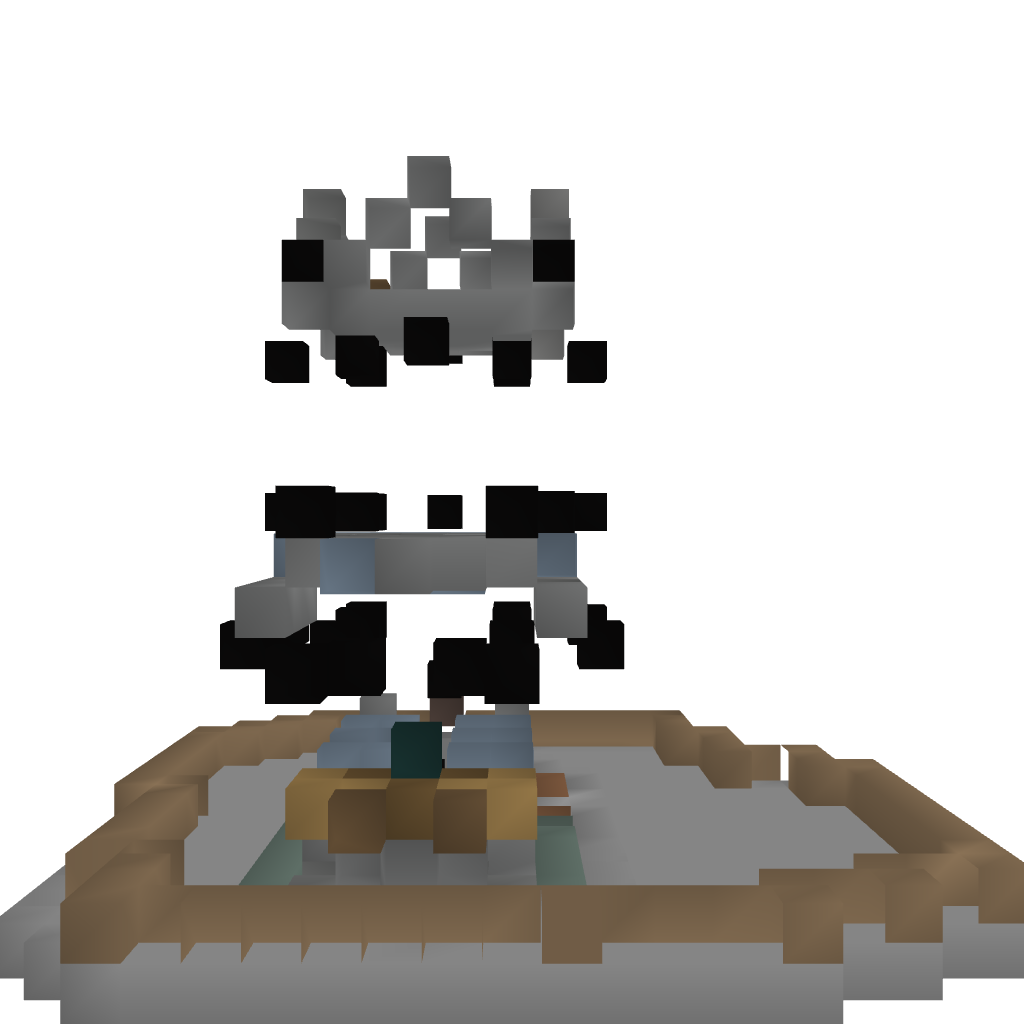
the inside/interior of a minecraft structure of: Small chapel